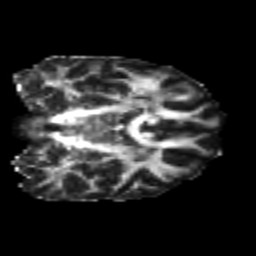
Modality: FA
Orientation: coronal
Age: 22
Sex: female
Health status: healthy
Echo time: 0.074 s